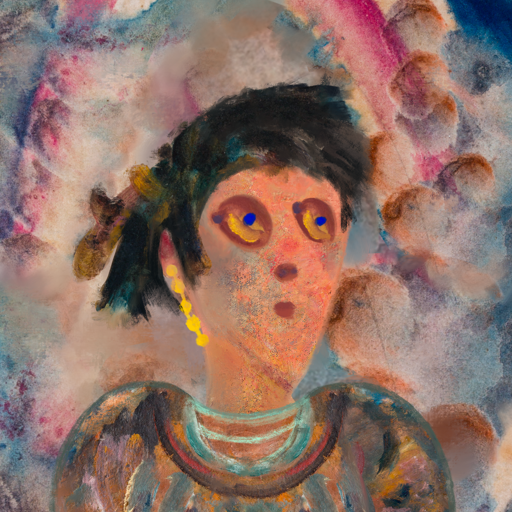
Background: Rupkatha, Head And Neck Side: Irani, Face Side: Mother_And_Son_Son, Bust: Boggyland, Hair Side: Pipe, Head Accessory: Blank, Second Necklace: Blank, Necklace: Blank, Baby: Blank